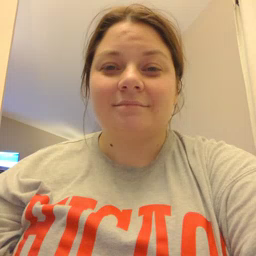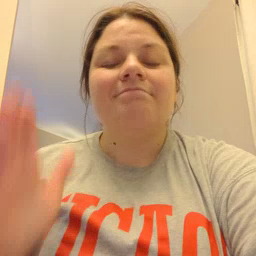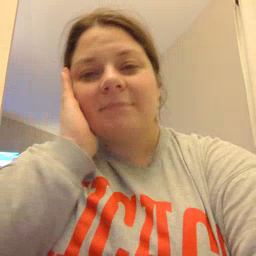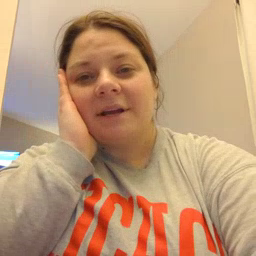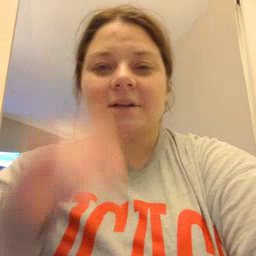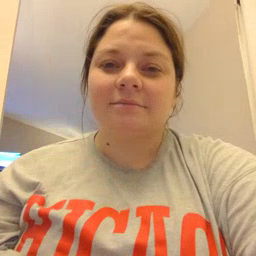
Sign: bed